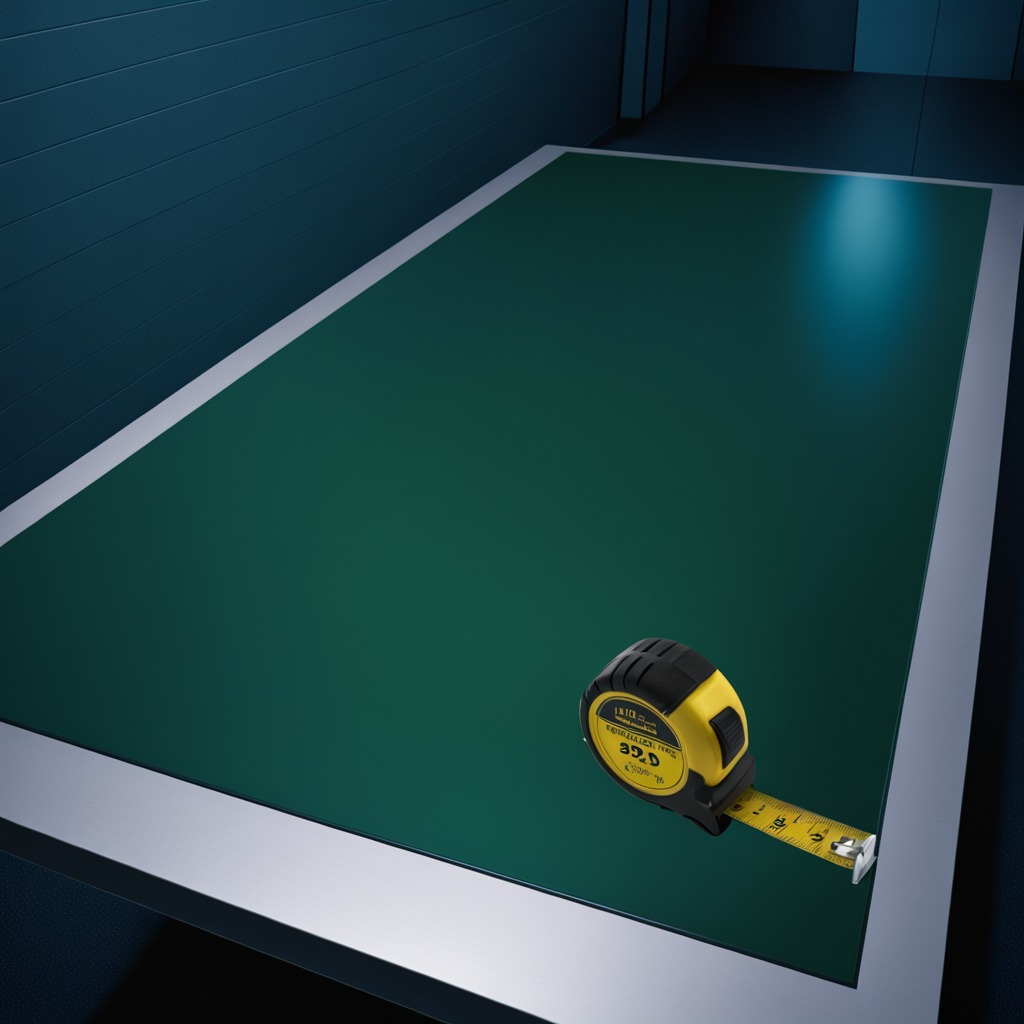
A measuring tape lies on the table in the maintenance room.